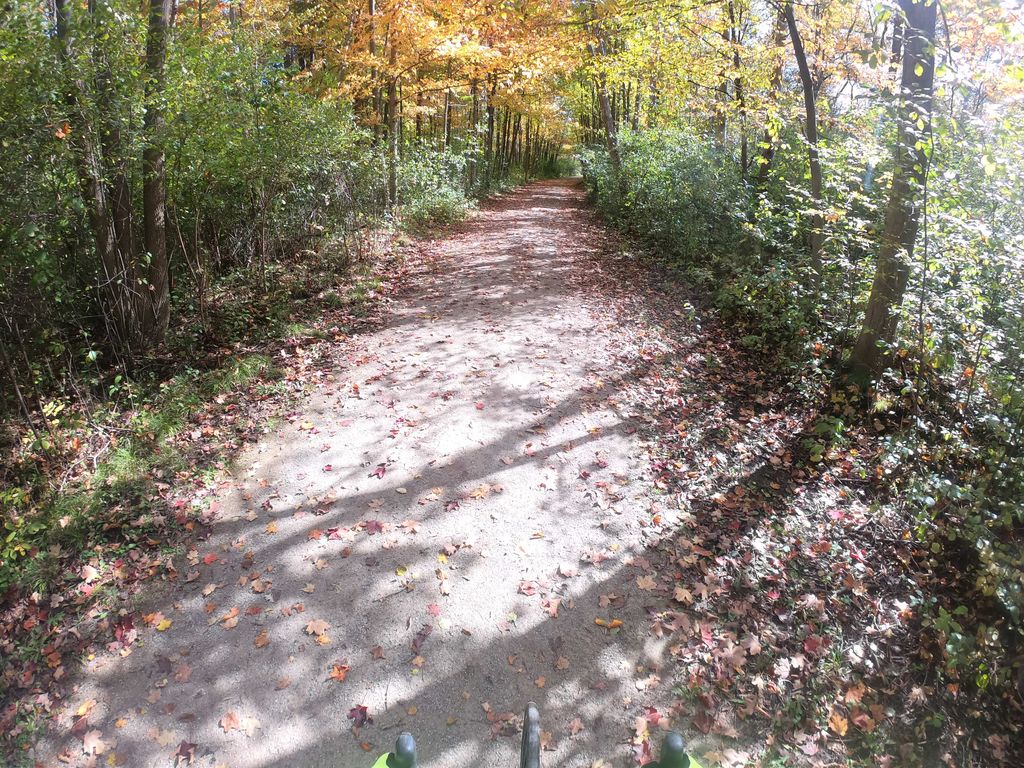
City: kitchener-waterloo